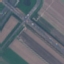
Land use / land cover: Highway